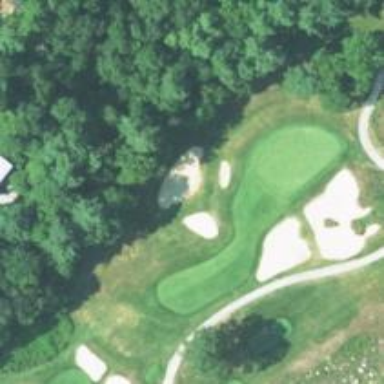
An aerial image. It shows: Golf fairway surrounded by grass.